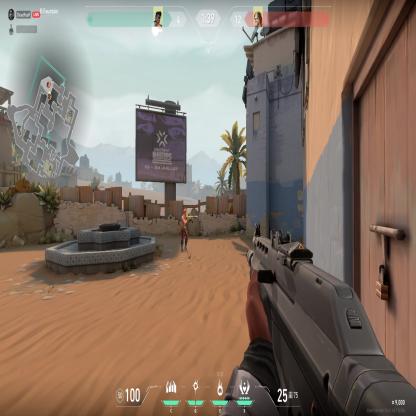
Label: enemy